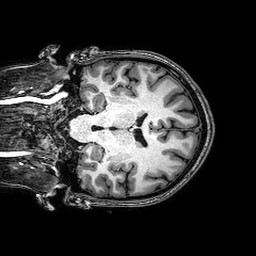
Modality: T1w
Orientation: coronal
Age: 22
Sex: female
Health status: healthy
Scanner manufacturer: philips
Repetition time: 0.008175 s
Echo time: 0.00375 s